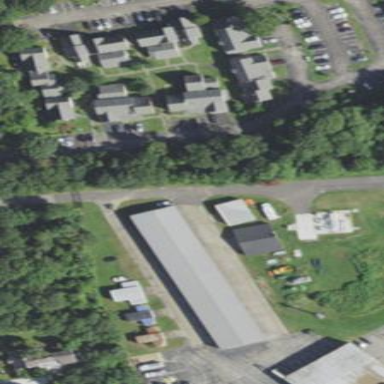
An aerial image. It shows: Hangar building.